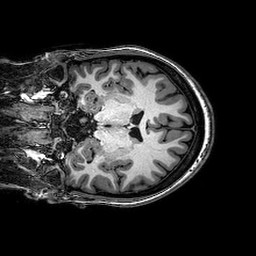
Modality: T1w
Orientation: coronal
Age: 24
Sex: female
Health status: healthy
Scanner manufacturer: philips
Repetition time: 0.008169 s
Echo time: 0.00376 s